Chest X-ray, PA view. Patient: 53 years old, sex M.
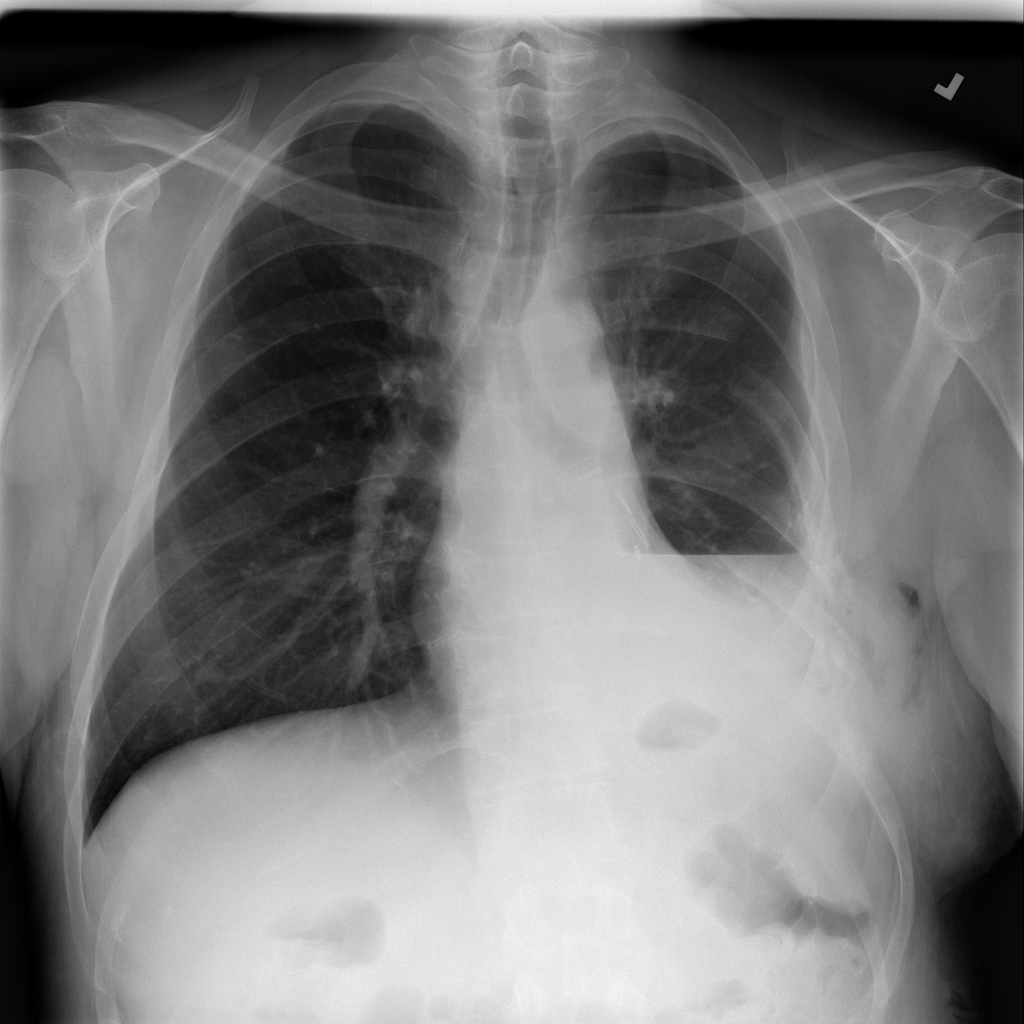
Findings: Emphysema